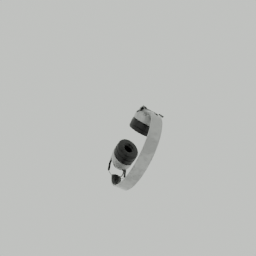
Label: electronics